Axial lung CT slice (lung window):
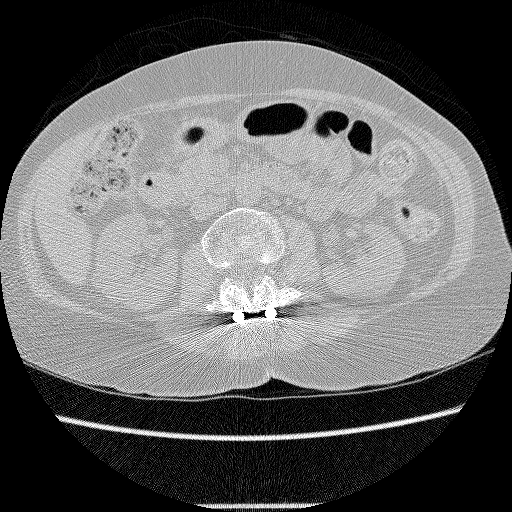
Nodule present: no